Field crop: maize
Growth stage: 2
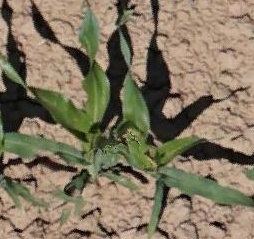
Species: maize